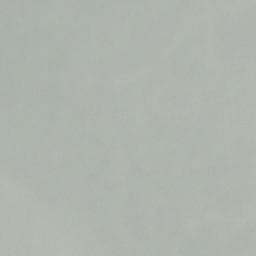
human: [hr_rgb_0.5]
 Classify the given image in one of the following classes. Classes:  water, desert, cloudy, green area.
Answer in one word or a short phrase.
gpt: cloudy